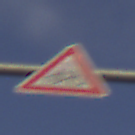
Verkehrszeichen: RadverkehrLinks
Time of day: SunriseSunset
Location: Outdoor (Suburban)
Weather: PartlyCloudy
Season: NotSpecified
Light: Natural